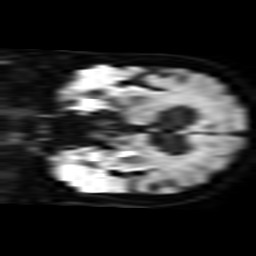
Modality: TRACE
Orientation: coronal
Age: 85
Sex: male
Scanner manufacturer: philips
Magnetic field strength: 3 T
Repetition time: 3.341 s
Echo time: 0.076 s